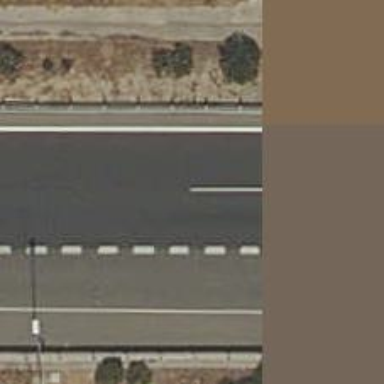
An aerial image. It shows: Motorway junction.